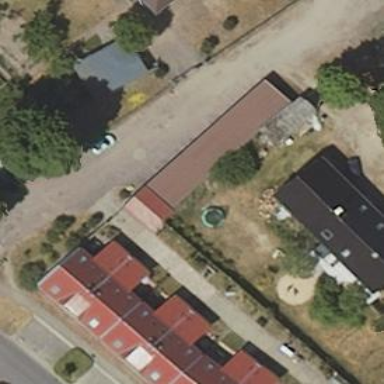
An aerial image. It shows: Shed.